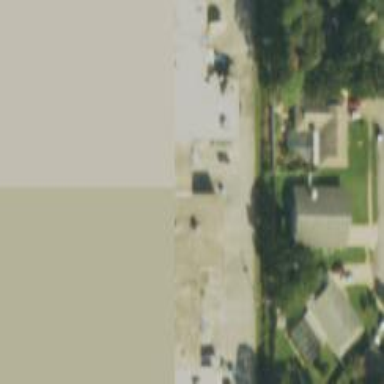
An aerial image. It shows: Veterinary facility.